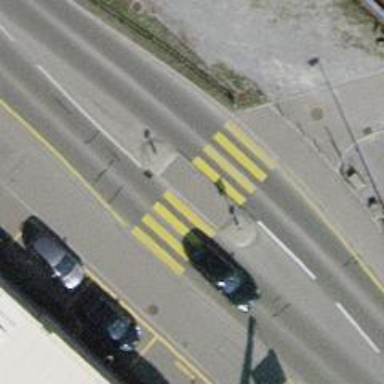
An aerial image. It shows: Uncontrolled crossing with central island on the road.